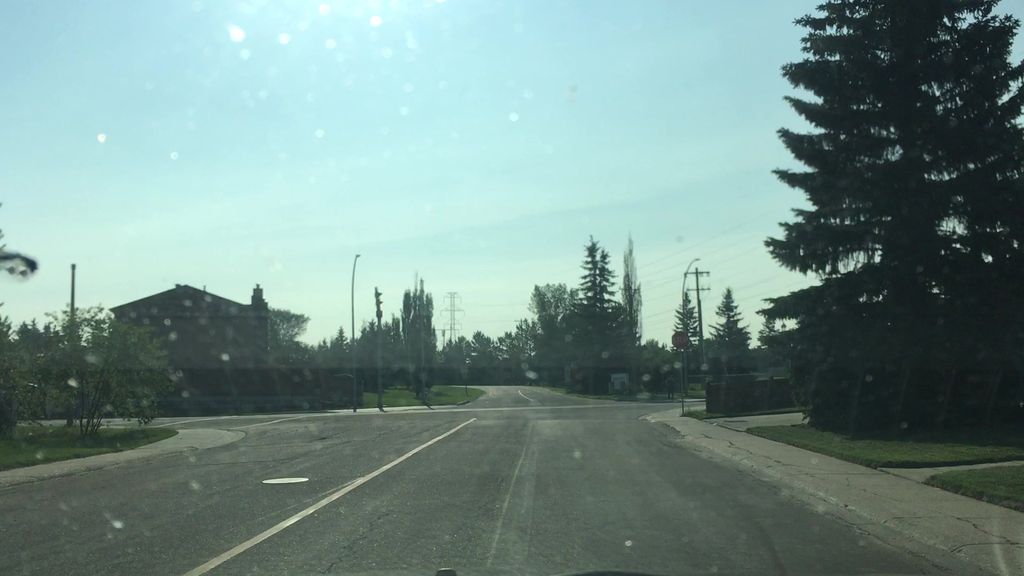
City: edmonton